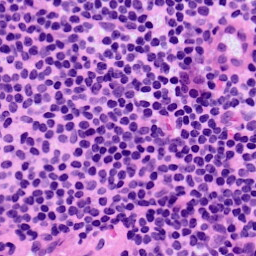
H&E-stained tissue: LymphNode